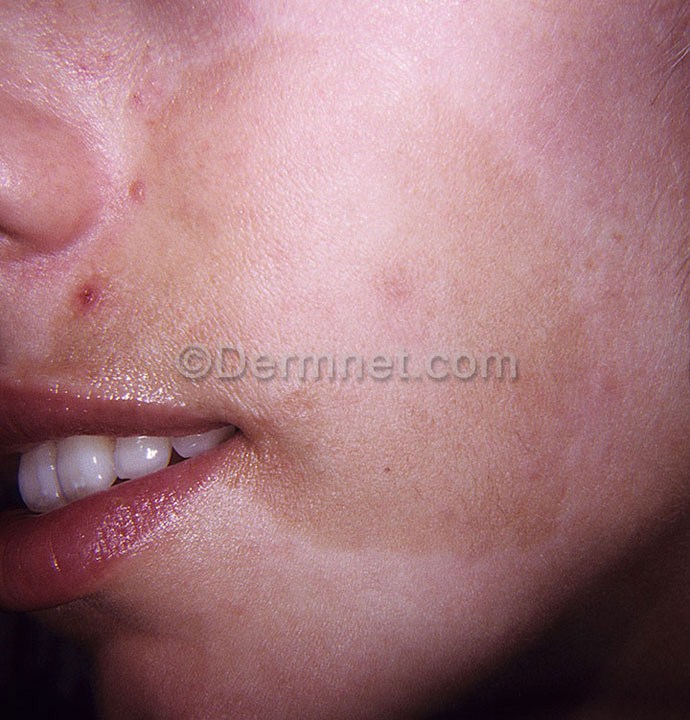
Disease: Light Diseases and Disorders of Pigmentation